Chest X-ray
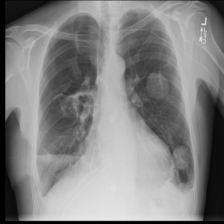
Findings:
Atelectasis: negative
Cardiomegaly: negative
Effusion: positive
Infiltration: negative
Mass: negative
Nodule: positive
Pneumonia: negative
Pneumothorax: negative
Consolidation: negative
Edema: negative
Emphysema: negative
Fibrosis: negative
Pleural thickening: negative
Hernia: negative